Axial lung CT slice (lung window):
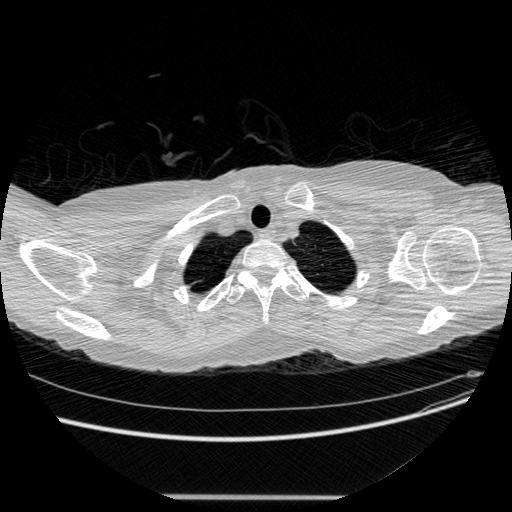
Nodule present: no